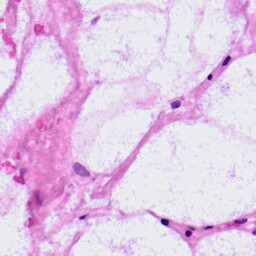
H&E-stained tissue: LymphNode